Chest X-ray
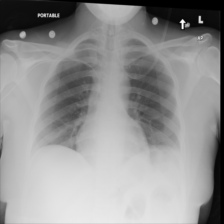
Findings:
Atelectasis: negative
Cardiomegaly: negative
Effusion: negative
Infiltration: negative
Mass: negative
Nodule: negative
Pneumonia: negative
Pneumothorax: negative
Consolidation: negative
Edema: negative
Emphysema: negative
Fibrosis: negative
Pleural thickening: negative
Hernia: negative